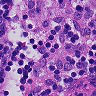
Metastatic tissue present: no